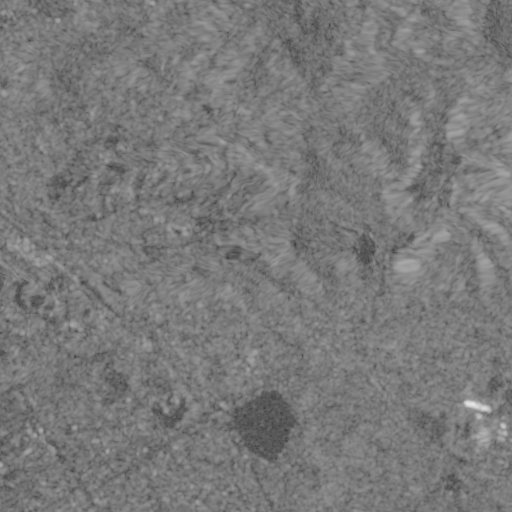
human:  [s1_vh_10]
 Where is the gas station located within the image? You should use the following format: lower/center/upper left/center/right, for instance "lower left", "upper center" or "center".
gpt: The gas station is located in the lower center of the image.
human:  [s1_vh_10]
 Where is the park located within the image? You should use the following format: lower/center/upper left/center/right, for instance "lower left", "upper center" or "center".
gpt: The park is located in the lower left of the image.
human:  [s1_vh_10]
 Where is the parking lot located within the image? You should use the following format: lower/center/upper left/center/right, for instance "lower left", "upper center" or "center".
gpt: The parking lot is located in the upper left of the image.
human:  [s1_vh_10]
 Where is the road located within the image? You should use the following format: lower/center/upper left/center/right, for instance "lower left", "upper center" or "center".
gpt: There is no road in the image.

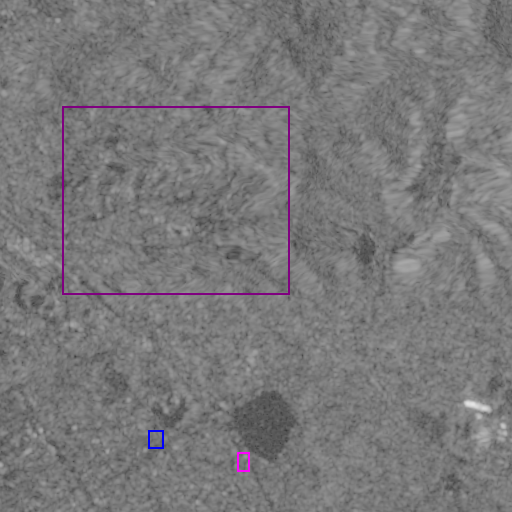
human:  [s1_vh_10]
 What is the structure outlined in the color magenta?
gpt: The structure outlined in magenta is a gas station.
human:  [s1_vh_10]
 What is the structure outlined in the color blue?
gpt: The structure outlined in blue is a park.
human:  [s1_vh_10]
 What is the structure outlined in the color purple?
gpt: The structure outlined in purple is a quarry.
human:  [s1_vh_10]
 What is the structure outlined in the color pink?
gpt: There is no pink outline.